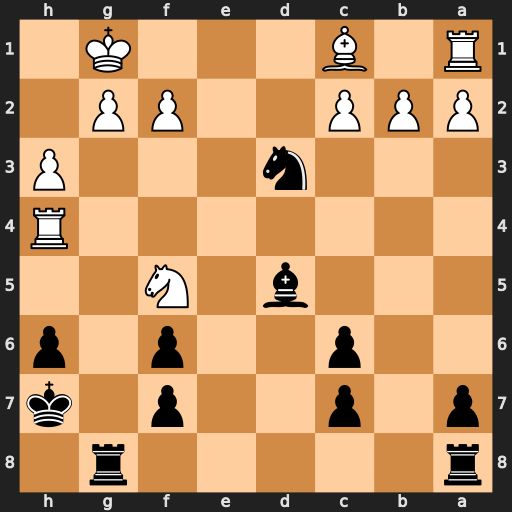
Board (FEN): r5r1/p1p2p1k/2p2p1p/3b1N2/7R/3n3P/PPP2PP1/R1B3K1
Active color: b
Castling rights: -
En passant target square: -
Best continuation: Rxg2+ Kf1 Rxf2+